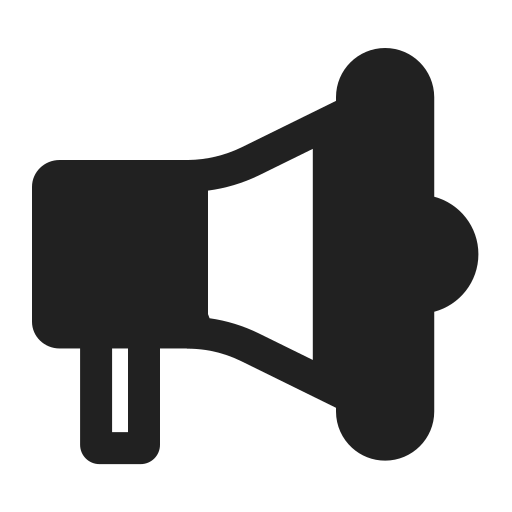
loudspeaker high contrast